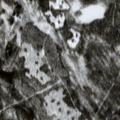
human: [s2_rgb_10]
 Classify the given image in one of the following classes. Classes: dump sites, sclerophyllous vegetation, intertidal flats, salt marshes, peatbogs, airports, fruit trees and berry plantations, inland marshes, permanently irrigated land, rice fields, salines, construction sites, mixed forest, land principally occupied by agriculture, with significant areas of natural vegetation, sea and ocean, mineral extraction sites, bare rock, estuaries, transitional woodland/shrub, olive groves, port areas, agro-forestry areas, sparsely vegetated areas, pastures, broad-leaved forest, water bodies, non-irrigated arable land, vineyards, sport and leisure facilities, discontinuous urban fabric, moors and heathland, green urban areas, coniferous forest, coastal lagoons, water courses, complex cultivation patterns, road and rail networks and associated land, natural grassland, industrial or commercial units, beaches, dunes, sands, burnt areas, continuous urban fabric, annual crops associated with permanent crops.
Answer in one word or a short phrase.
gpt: coniferous forest